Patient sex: M
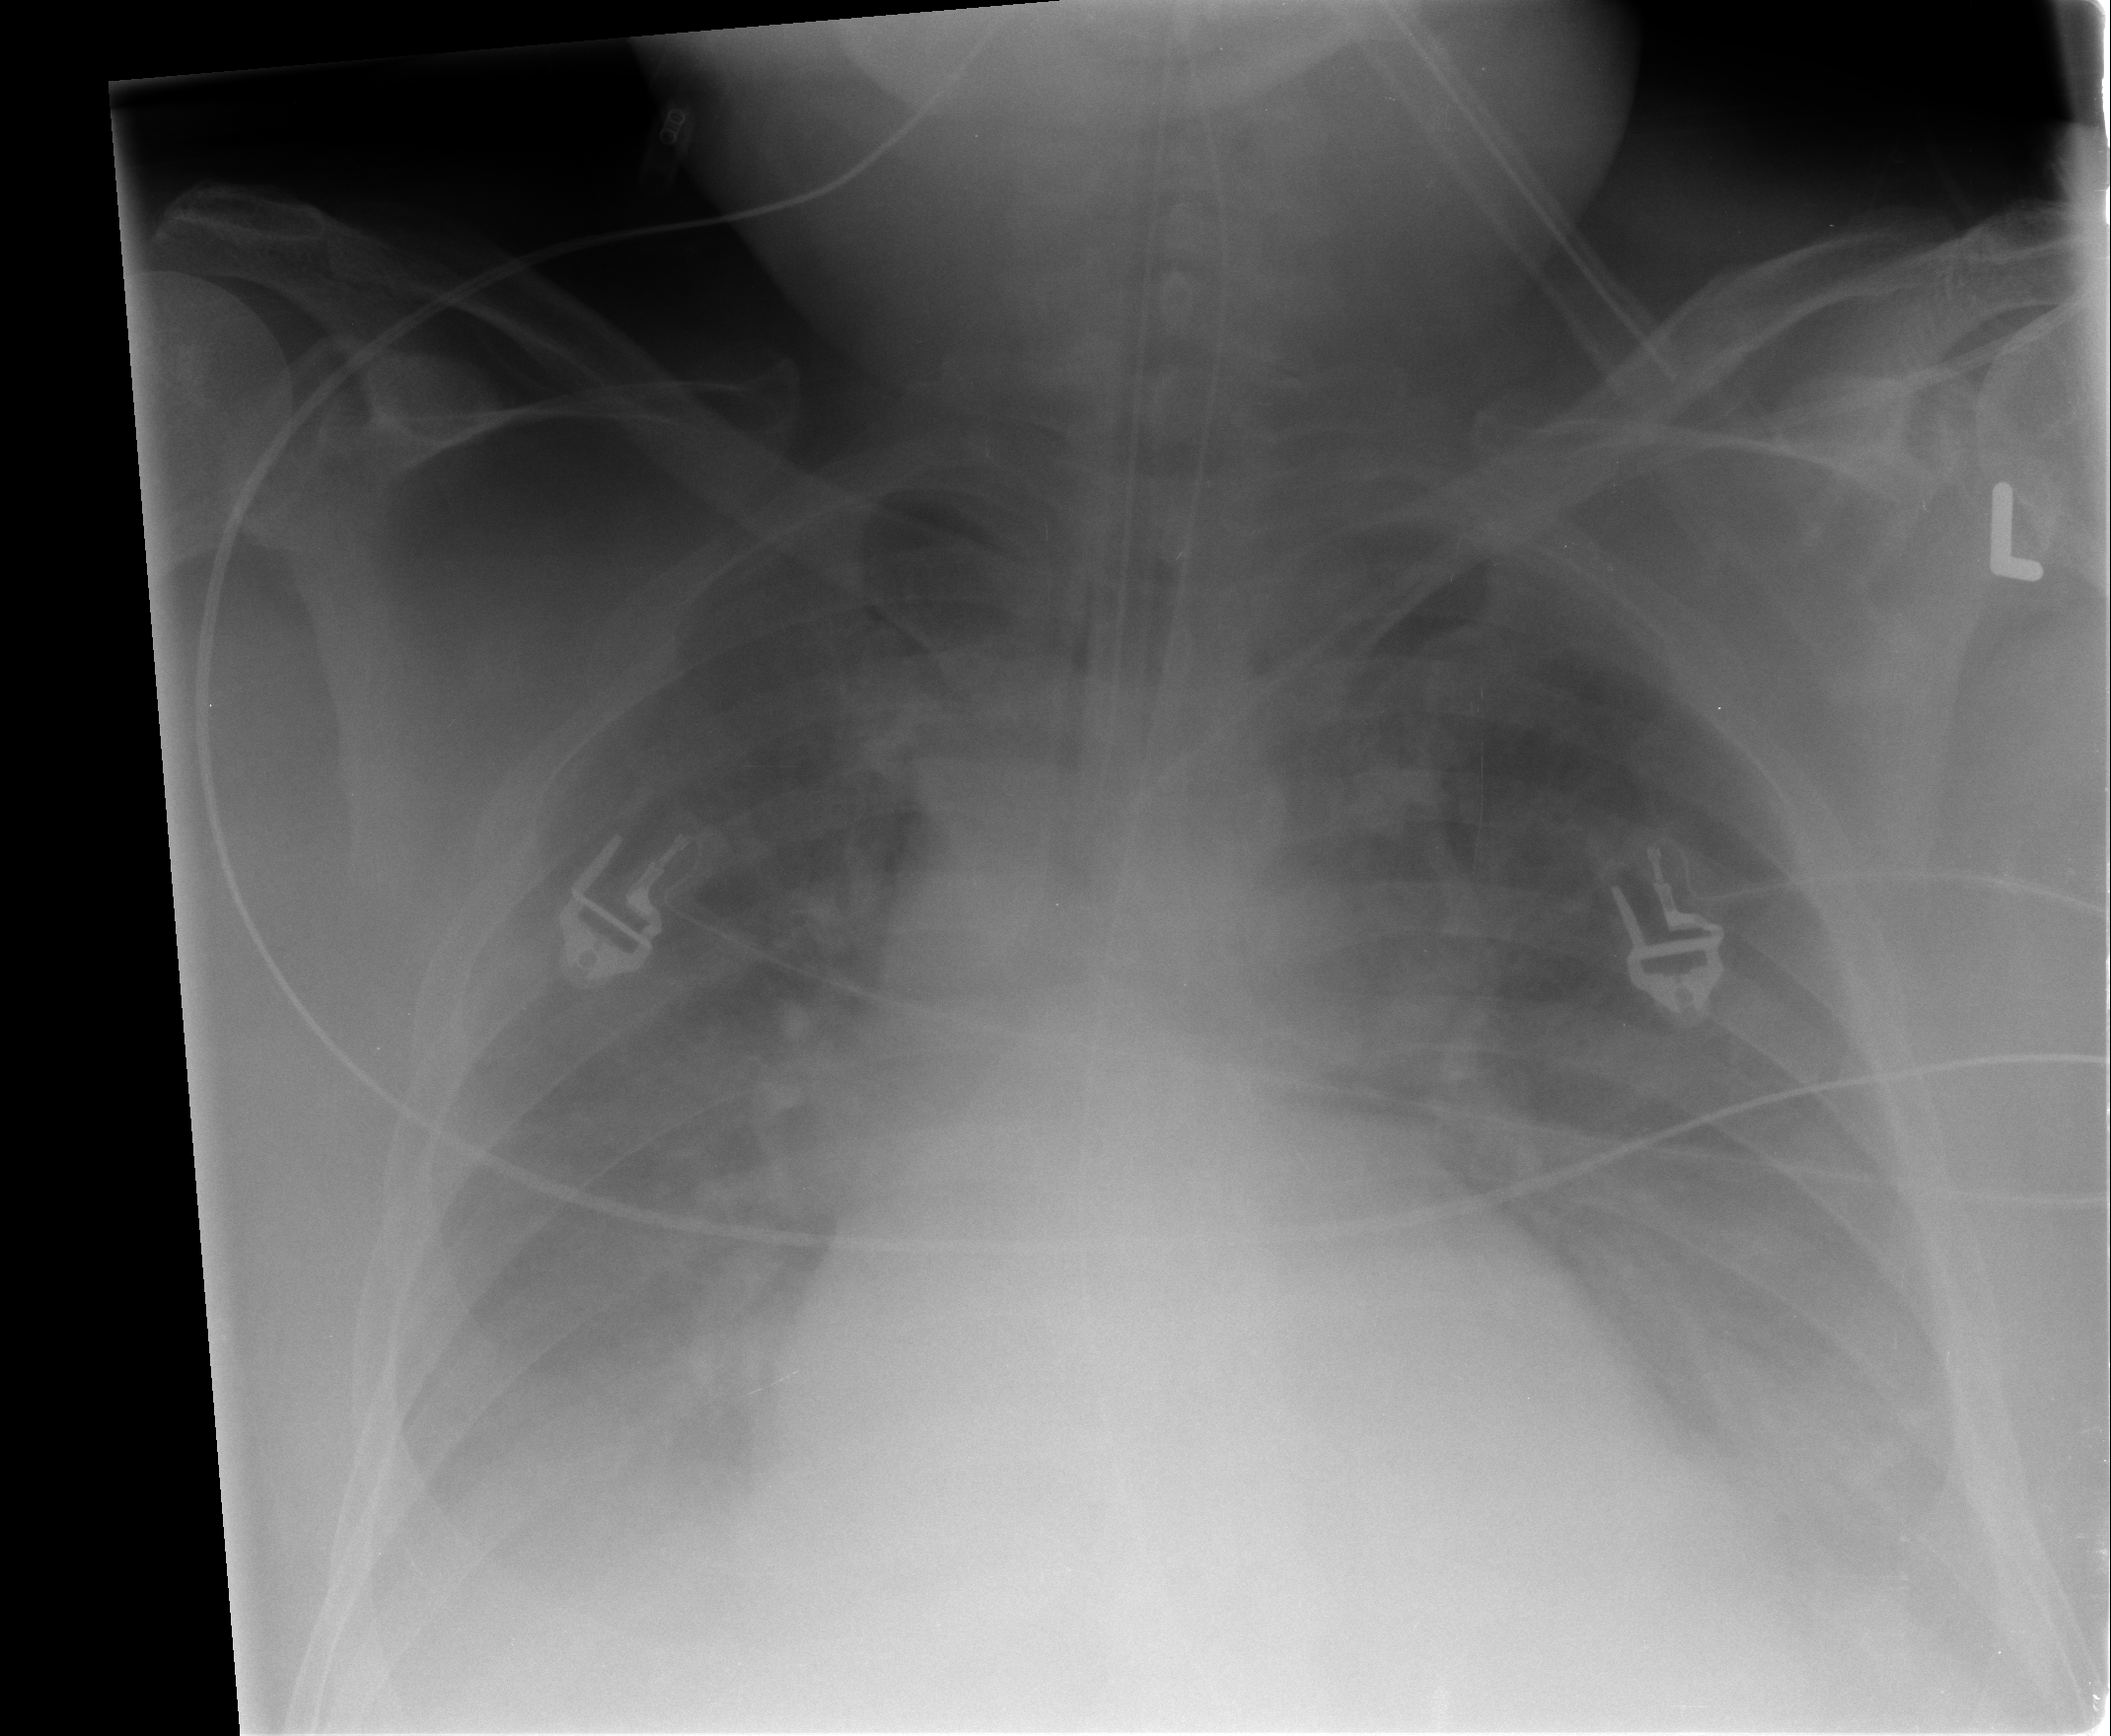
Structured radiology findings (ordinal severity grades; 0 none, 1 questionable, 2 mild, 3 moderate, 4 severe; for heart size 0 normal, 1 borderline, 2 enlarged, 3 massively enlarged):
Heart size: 2
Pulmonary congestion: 3
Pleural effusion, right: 3
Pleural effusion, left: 3
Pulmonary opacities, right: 1
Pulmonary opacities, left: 1
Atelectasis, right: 2
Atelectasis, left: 2